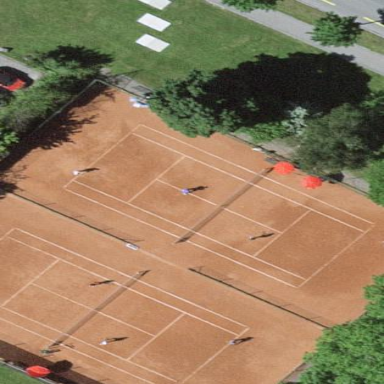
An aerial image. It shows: Tennis court in leisure pitch.